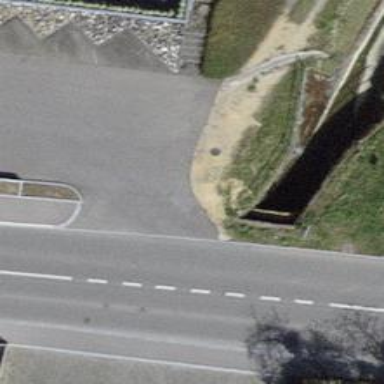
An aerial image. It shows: Tunnel.